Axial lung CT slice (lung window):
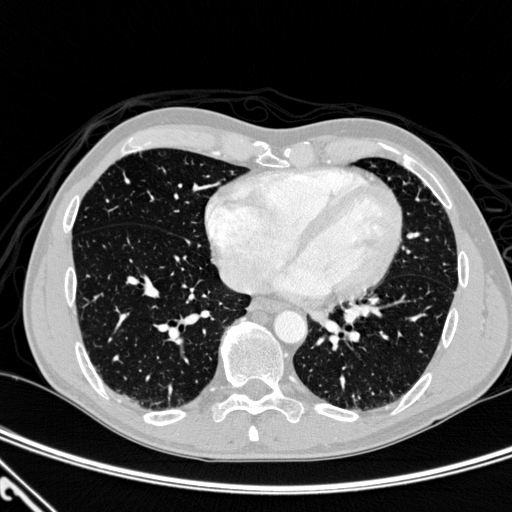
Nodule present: no